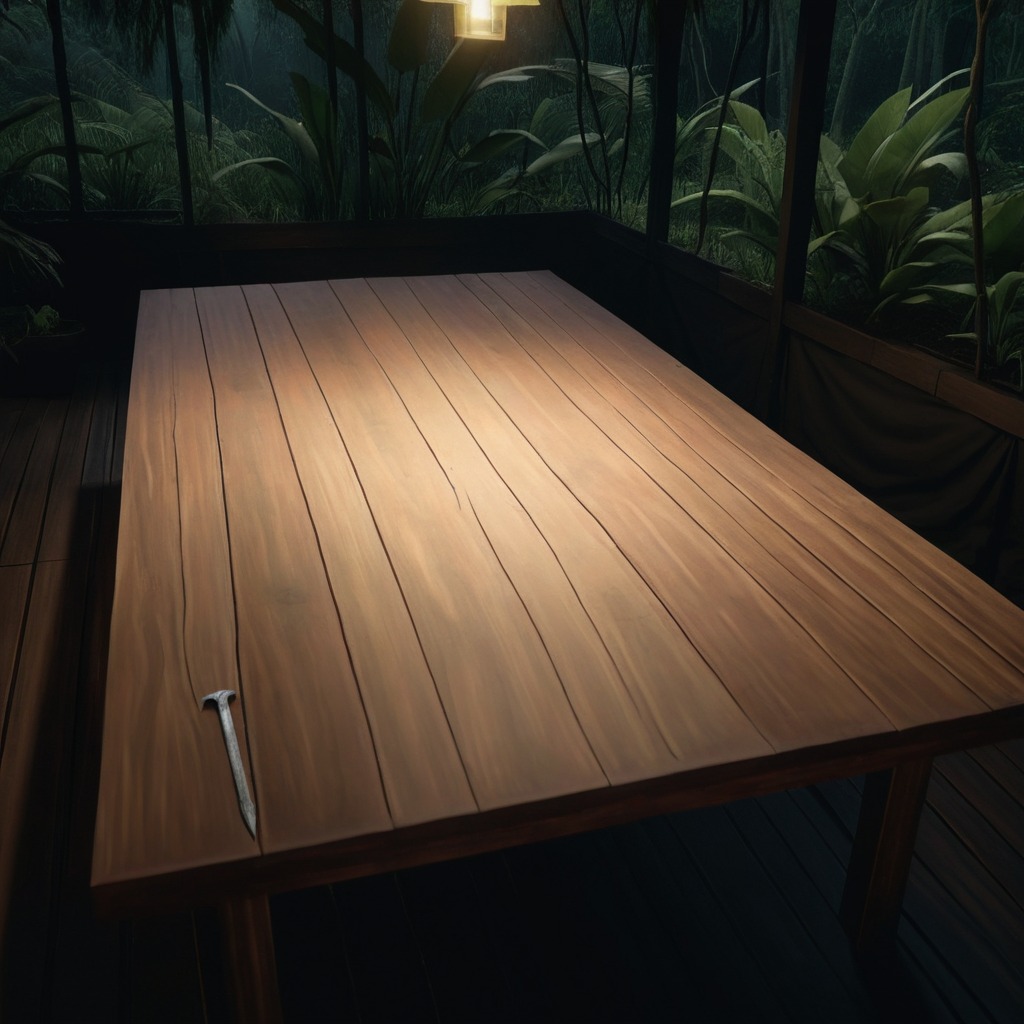
A clean wooden table with an iron nail lying on it in a jungle field workshop tent at night.